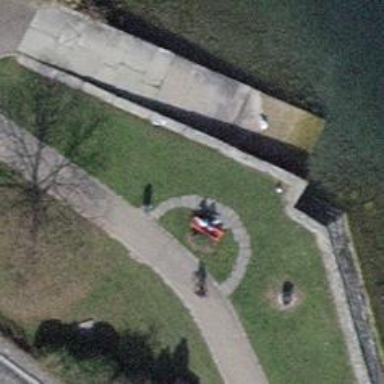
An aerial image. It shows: Red bench.